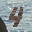
Label: 4